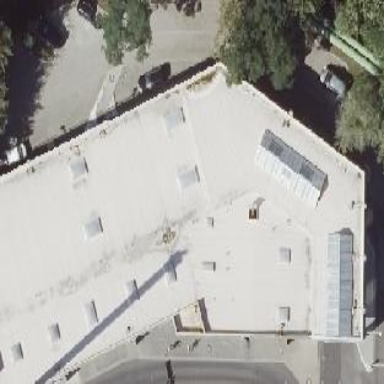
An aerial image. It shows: Car wash building.